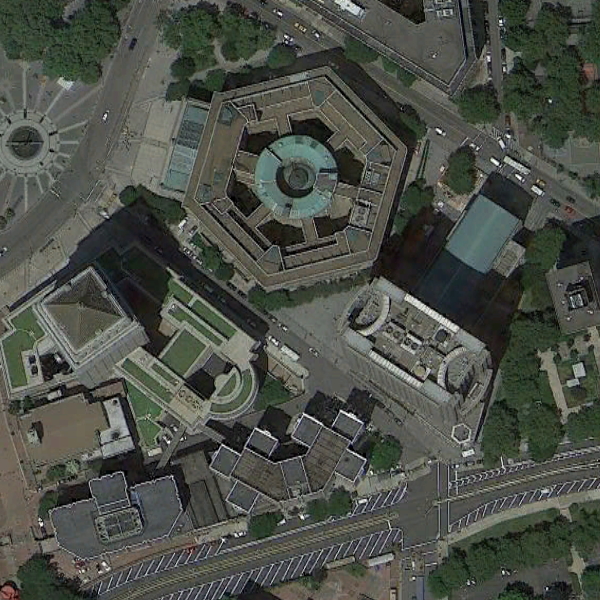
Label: Church